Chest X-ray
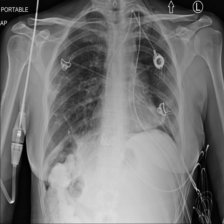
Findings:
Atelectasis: negative
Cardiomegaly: negative
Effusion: negative
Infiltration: negative
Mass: negative
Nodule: negative
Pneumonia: negative
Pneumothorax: positive
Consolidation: negative
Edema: negative
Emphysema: negative
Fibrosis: negative
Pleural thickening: negative
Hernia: negative